Question: I have button group in my asp.net mvc application:
'''
<div class="btn-group">
<button type="button" id="btn-create-file-window" class="btn btn-default"><span class="glyphicon glyphicon-file"></span></button>
<button type="button" id="btn-open-file" class="btn btn-default" disabled="disabled"><span class="glyphicon glyphicon-edit"></span></button>
<button type="button" id="btn-delete-file" class="btn btn-default btn-danger" disabled="disabled"><span class="glyphicon glyphicon-remove"></span></button>
</div>
'''
After page reloading I get this result:

If I hover my mouse on the 'btn-create-file-window' in Chrome33, I get expected result (same, as ie10). What am I doing wrong?
- - - -
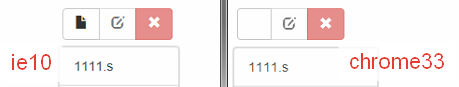
Answer: My problem is resolved in Google Chrome 34